已知$a$为常数，若直线$3x + y - 2 = 0$与直线$x - ay + 1 = 0$的夹角为$\arccos\dfrac{3\sqrt{10}}{10}$，则$a =$\underline{\quad\quad}.
【解答】
\vspace{0.5cm}
\noindent\textbf{【答案】$0$或$-\dfrac{3}{4}$}

\vspace{0.5cm}
\noindent\textbf{【分析】分别讨论直线$x - ay + 1 = 0$斜率不存在和斜率存在的情况，结合直线夹角公式可构造方程求解.}

\vspace{0.5cm}
\noindent\textbf{【详解】设两直线的夹角为$\theta$，则$\theta \in \left[0,\dfrac{\pi}{2}\right]$，$\cos\theta = \dfrac{3\sqrt{10}}{10}$，$\therefore \tan\theta = \dfrac{1}{3}$；}
\noindent\textbf{由直线$3x + y - 2 = 0$得其斜率$k_1 = -3$；}
\noindent\textbf{当$a = 0$时，直线$x - ay + 1 = 0$的斜率不存在，方程为：$x = -1$，}

\noindent\textbf{直线$3x + y - 2 = 0$与$x$轴交于$A\left(\dfrac{2}{3},0\right)$，与直线$x = -1$交于点$P(-1,5)$，}
\noindent\textbf{直线$x = -1$与$x$轴交于$B(-1,0)$，}
\noindent\textbf{则$\tan\angle APB = \dfrac{|AB|}{|BP|} = \dfrac{\dfrac{5}{3}}{5} = \dfrac{1}{3}$，满足题意；}
\noindent\textbf{当$a \neq 0$时，直线$x - ay + 1 = 0$的斜率$k_2 = \dfrac{1}{a}$，}
\noindent\textbf{则$\tan\theta = \left|\dfrac{k_1 - k_2}{1 + k_1k_2}\right| = \left|\dfrac{-3 - \dfrac{1}{a}}{1 - \dfrac{3}{a}}\right| = \left|\dfrac{3a + 1}{a - 3}\right| = \dfrac{1}{3}$，解得：$a = 0$（舍）或$a = -\dfrac{3}{4}$}
\noindent\textbf{综上所述：$a = 0$或$-\dfrac{3}{4}$.}
\noindent\textbf{故答案为：$0$或$-\dfrac{3}{4}$.}
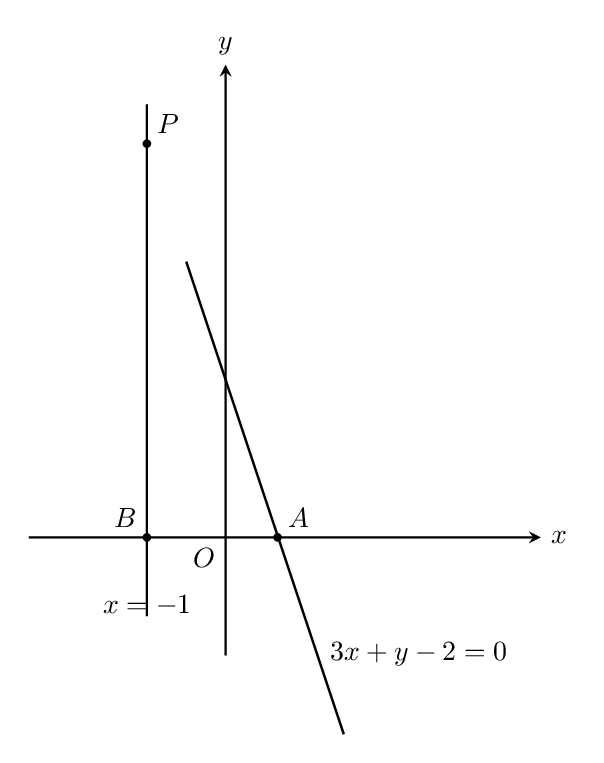